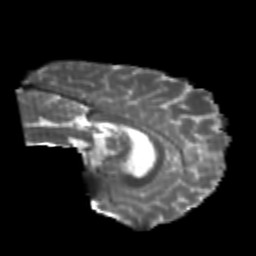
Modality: T2w
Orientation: sagittal
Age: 24
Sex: male
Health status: healthy
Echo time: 0.074 s